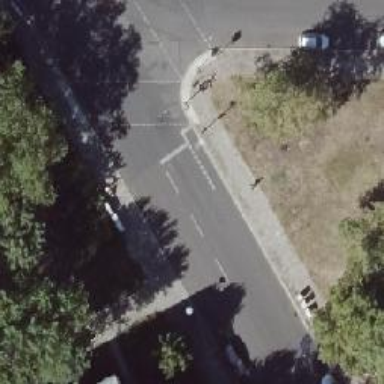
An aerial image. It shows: Road with traffic signals controlling the flow of traffic.